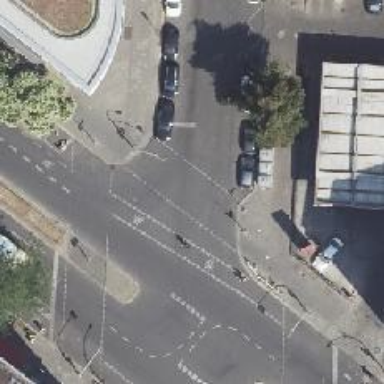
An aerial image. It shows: Footway with traffic signals at crossing.